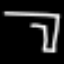
Label: pants